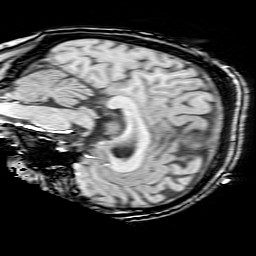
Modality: T1w
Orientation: sagittal
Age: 48
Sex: female
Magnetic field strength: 3 T